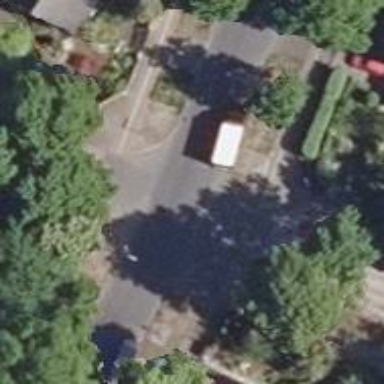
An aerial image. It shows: Residential road with asphalt surface. Both sides have sidewalks.